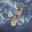
Label: 1